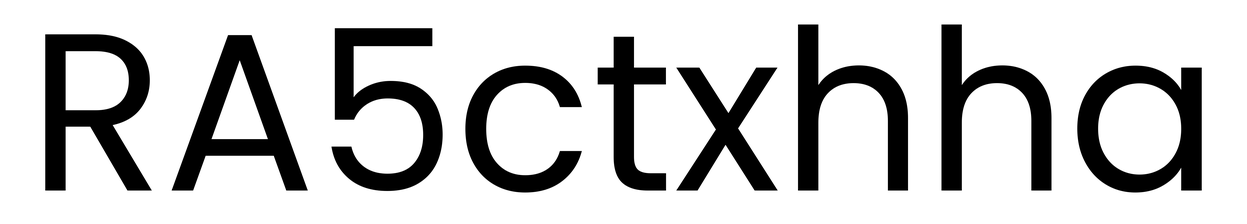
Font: Poppins-Regular